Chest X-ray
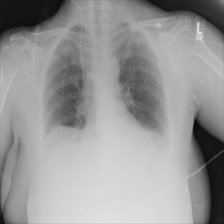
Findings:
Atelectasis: positive
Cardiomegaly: negative
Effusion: positive
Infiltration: positive
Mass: negative
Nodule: negative
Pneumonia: negative
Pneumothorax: positive
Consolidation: negative
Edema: negative
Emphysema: negative
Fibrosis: negative
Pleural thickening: negative
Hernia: negative